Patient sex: M
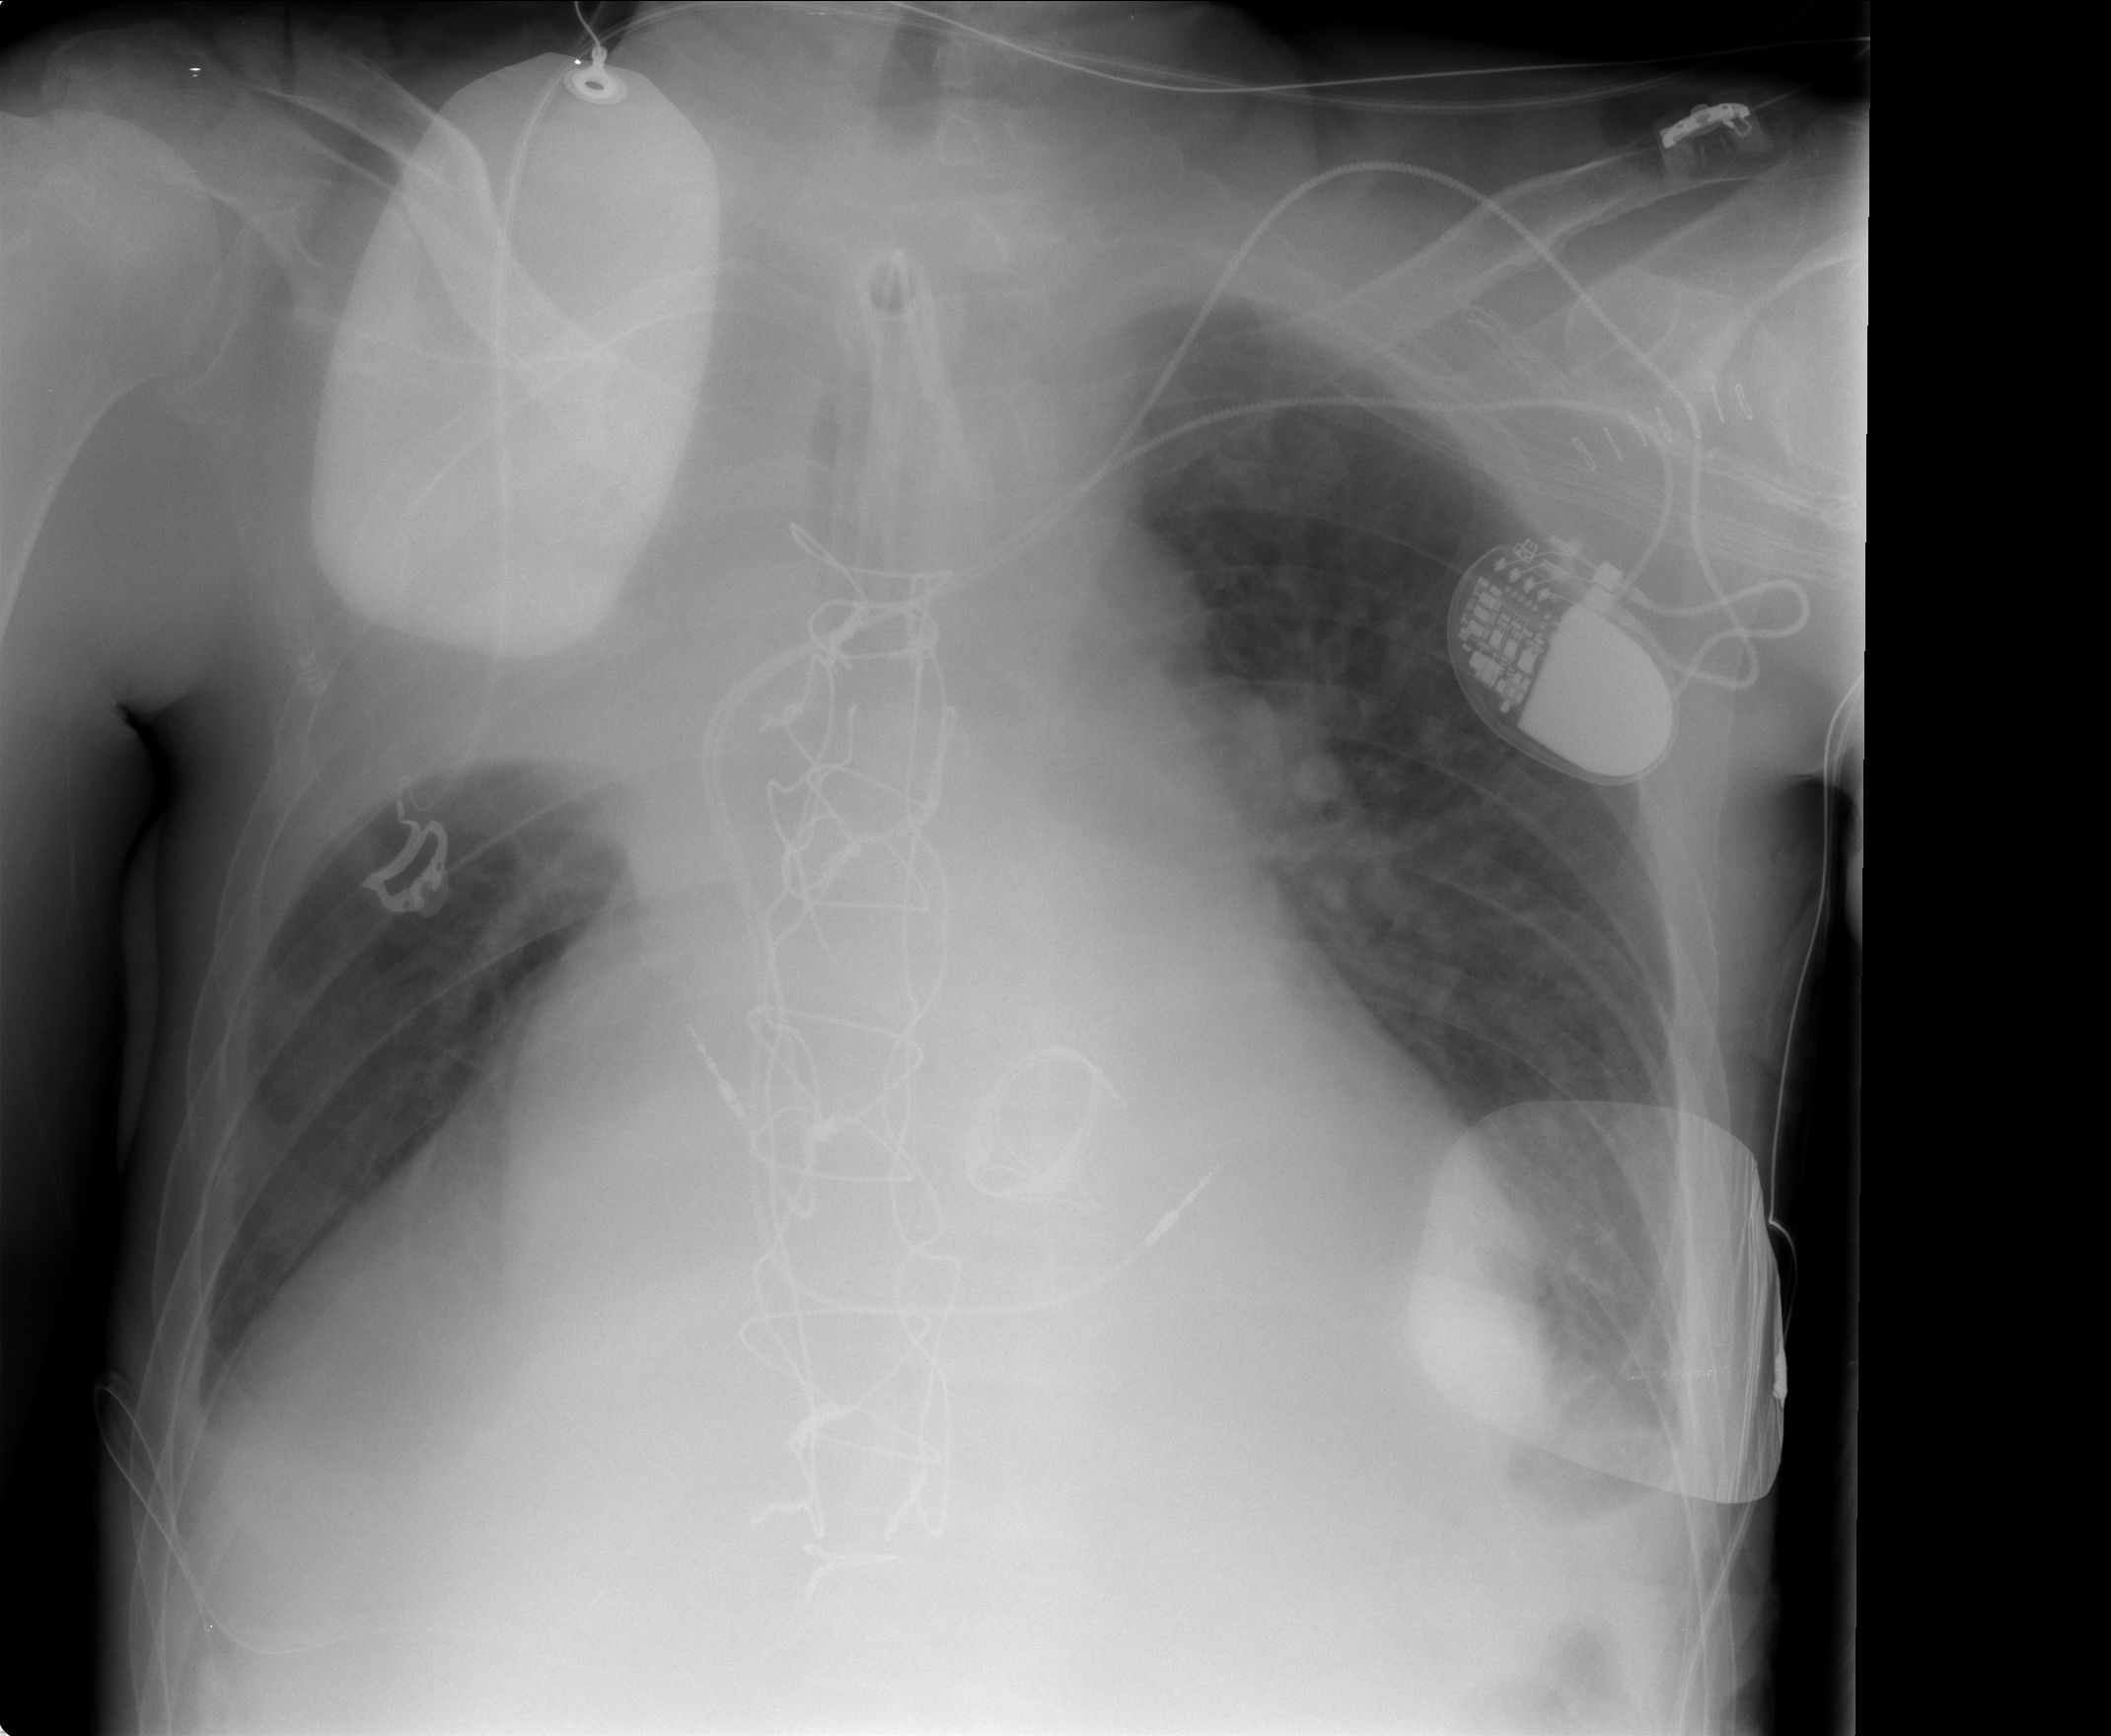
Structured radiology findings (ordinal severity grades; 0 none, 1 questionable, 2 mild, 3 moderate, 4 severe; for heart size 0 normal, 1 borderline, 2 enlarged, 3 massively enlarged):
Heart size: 3
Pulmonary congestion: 0
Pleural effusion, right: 2
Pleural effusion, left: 2
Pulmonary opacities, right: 0
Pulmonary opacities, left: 0
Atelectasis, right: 3
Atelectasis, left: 2